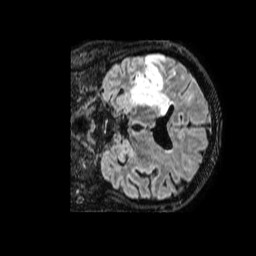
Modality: FLAIR
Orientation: coronal
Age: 59
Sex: male
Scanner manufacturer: philips
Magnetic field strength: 1.5 T
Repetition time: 4.8 s
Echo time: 0.3438 s